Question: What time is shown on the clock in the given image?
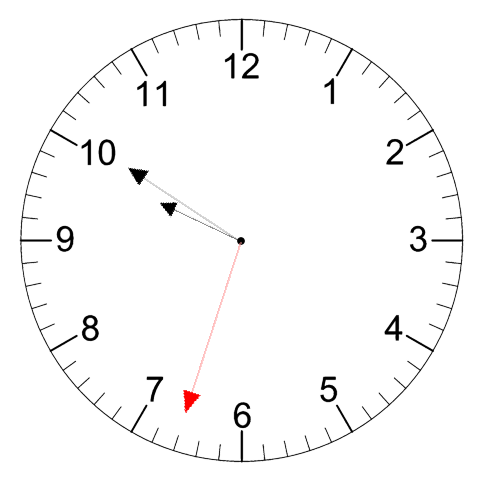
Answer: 09:50:33